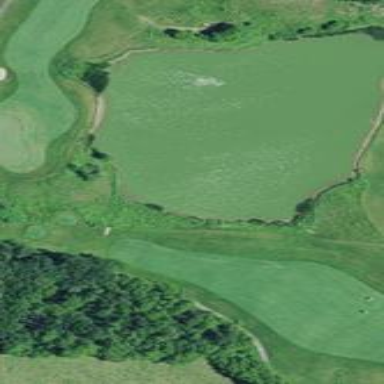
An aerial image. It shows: Picturesque scene of golf course with lateral water hazard.